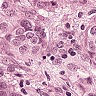
Metastatic tissue present: yes